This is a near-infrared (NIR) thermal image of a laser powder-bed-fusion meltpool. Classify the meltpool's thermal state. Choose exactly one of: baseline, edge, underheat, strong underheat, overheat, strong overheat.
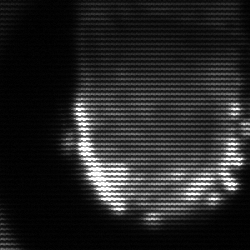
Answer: baseline